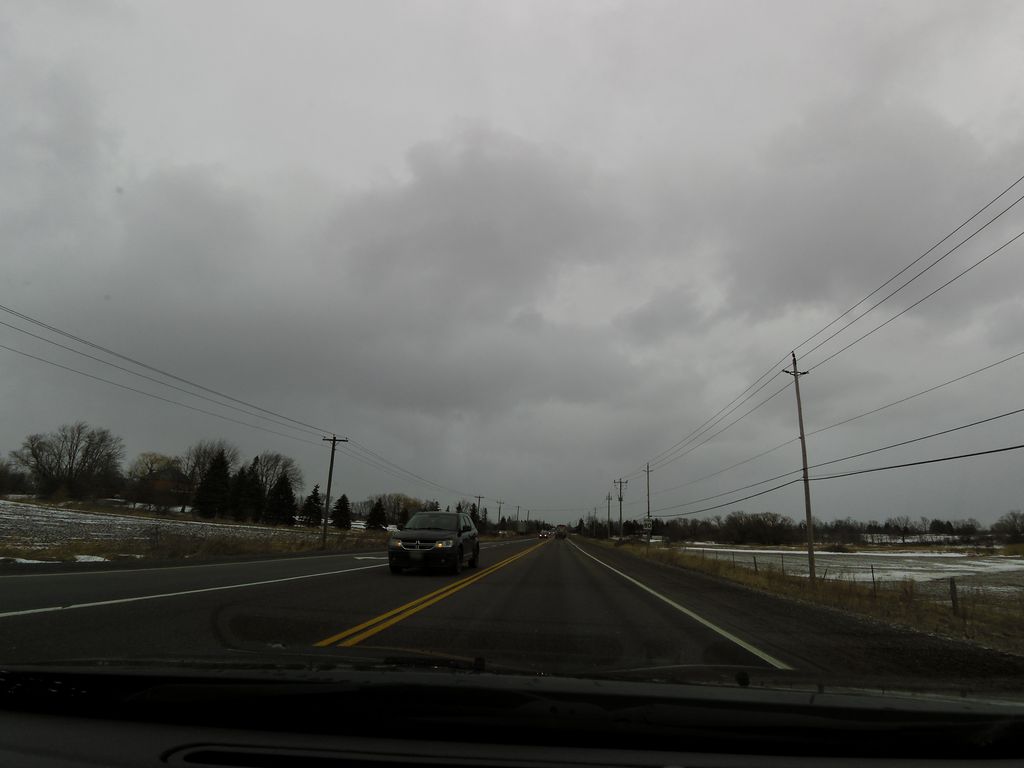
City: hamilton